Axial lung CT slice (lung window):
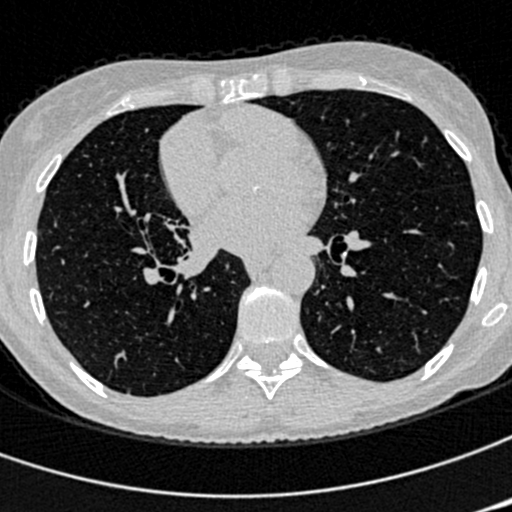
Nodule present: no